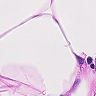
Metastatic tissue present: no